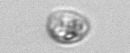
Label: Amoeba